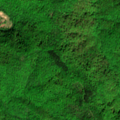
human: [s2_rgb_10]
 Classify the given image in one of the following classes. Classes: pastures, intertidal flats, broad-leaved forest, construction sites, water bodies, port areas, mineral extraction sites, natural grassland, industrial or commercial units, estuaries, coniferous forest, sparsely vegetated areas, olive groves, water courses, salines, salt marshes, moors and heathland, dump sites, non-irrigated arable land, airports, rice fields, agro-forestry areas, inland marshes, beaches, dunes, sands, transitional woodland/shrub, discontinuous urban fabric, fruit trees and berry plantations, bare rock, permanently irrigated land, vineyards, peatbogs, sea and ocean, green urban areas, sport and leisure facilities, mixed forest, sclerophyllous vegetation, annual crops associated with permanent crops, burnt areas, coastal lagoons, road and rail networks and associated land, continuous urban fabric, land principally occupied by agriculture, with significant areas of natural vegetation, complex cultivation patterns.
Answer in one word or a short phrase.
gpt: broad-leaved forest